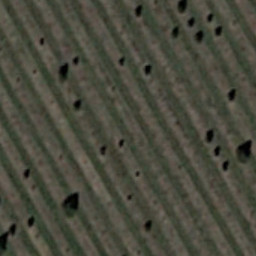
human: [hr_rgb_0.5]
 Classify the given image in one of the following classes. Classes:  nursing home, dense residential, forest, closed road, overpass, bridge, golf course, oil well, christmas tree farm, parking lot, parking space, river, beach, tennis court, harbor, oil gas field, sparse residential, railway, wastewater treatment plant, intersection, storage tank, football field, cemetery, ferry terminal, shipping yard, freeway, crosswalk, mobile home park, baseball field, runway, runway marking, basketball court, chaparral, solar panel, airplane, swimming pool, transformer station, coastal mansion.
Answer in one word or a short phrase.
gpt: christmas tree farm